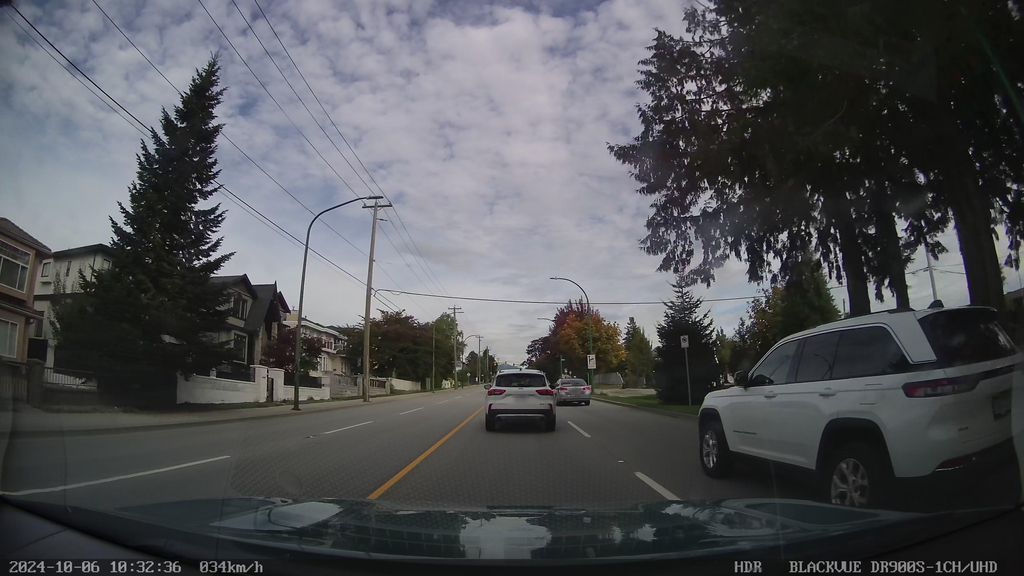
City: vancouver